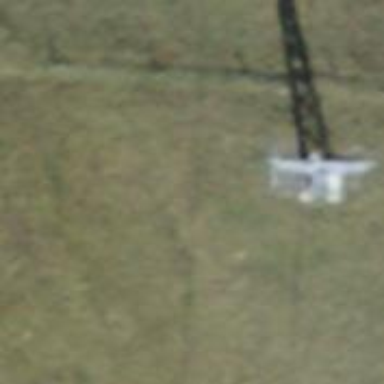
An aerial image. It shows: Pylon used for aerialway.